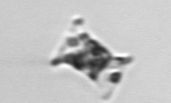
Label: Eucampia